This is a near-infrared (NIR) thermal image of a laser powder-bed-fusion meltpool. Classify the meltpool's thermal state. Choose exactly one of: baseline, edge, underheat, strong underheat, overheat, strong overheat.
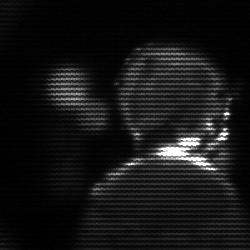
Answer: baseline